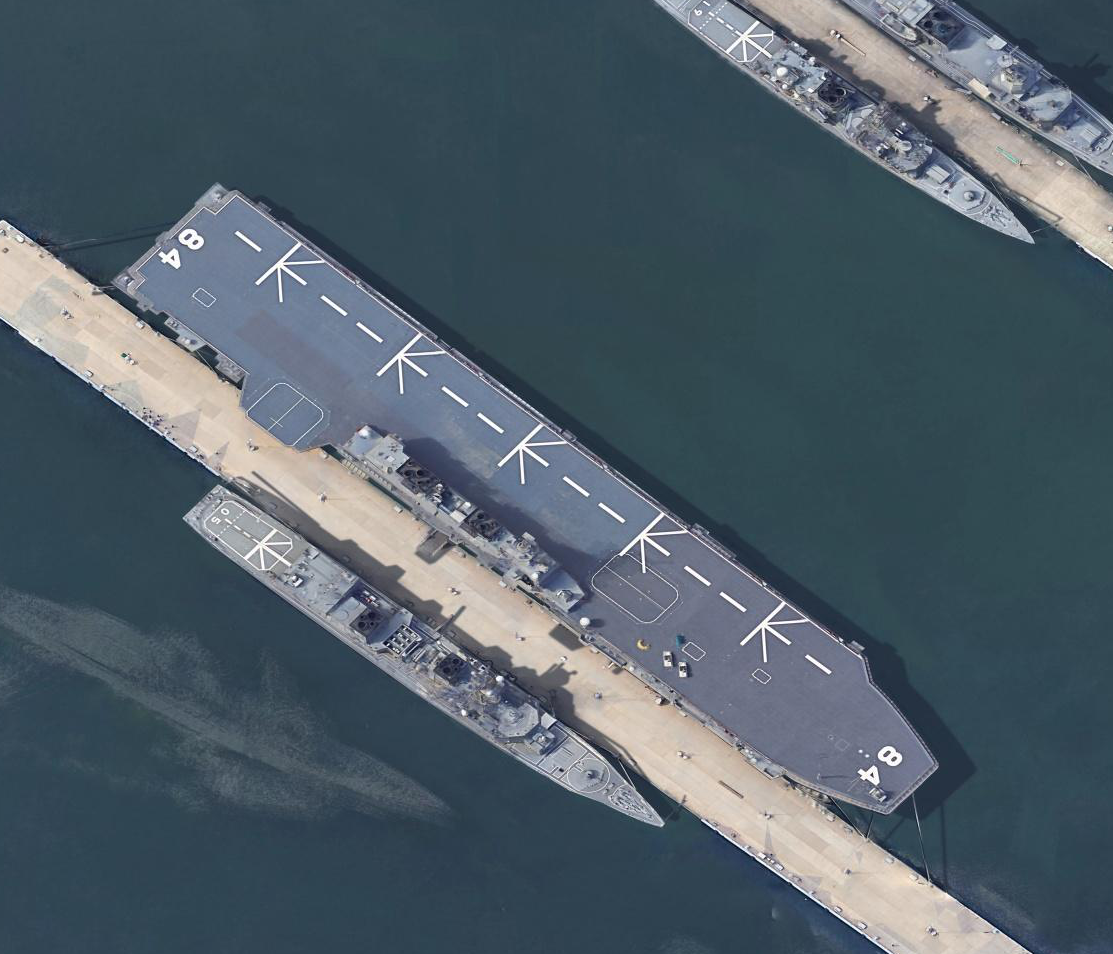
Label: Lzumo-class_helicopter_destroyer